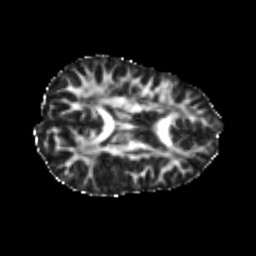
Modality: FA
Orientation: axial
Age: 21
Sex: female
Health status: healthy
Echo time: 0.074 s